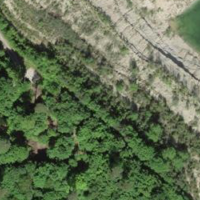
EUNIS habitat code: 56
Species observed at this site:
Luzula pilosa